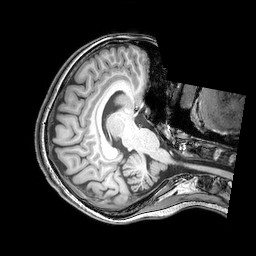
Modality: T1w
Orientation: axial